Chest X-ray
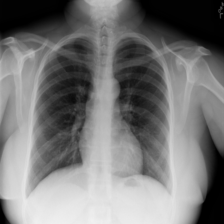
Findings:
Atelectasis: negative
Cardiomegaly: negative
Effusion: negative
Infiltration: negative
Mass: negative
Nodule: negative
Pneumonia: negative
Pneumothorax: negative
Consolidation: negative
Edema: negative
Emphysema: negative
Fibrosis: negative
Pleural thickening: negative
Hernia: negative